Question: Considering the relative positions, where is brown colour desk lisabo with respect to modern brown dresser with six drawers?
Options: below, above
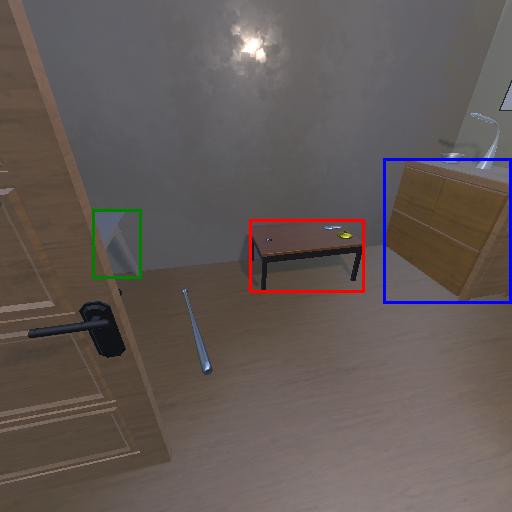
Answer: below